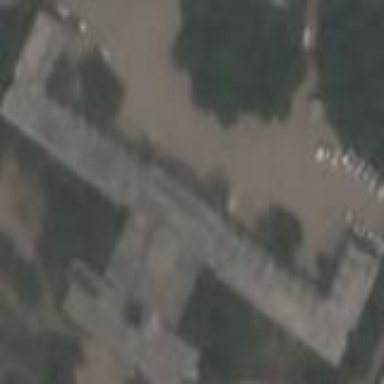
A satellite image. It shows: Government office building.